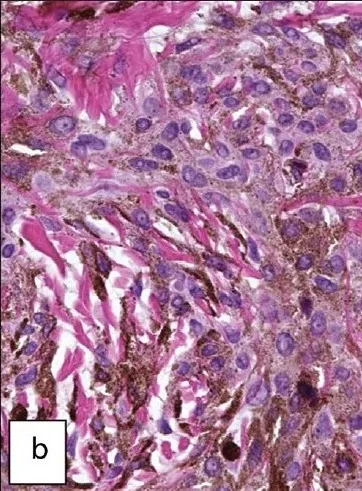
B) Epithelioid cells shown little pigmentation around the periphery of the cytoplasm. They also show a prominent nucleus and occasional dot-like nucleoli. The cell membranes are indistinct. H&E stain, 200x magnification.
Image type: pathology (h&e)